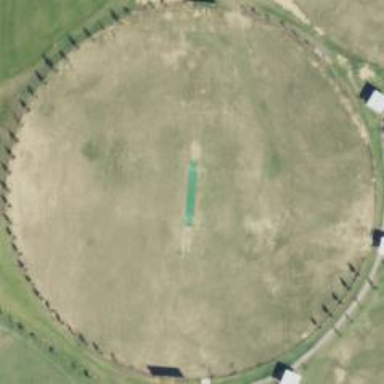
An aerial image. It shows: Cricket pitch for leisure and sports activities.